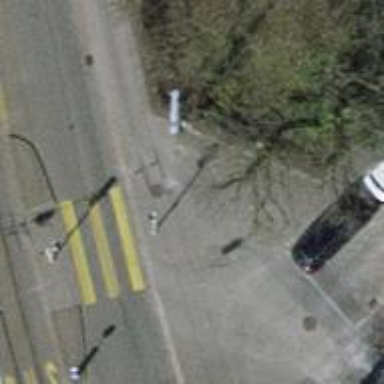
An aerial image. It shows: Kerb barrier.